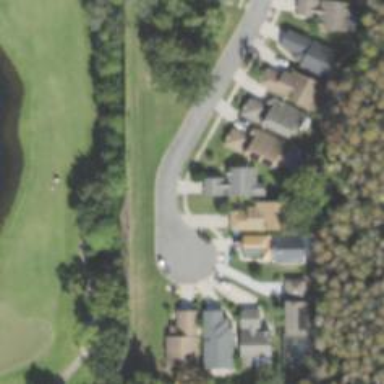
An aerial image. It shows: Residential road with sidewalk on the left side.